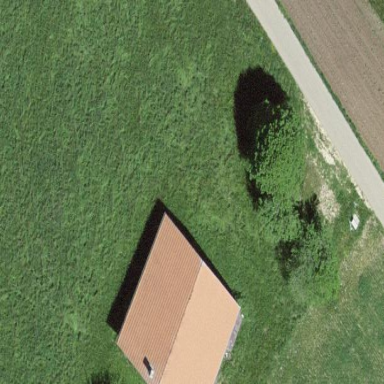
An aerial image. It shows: Gabled roof farm building.